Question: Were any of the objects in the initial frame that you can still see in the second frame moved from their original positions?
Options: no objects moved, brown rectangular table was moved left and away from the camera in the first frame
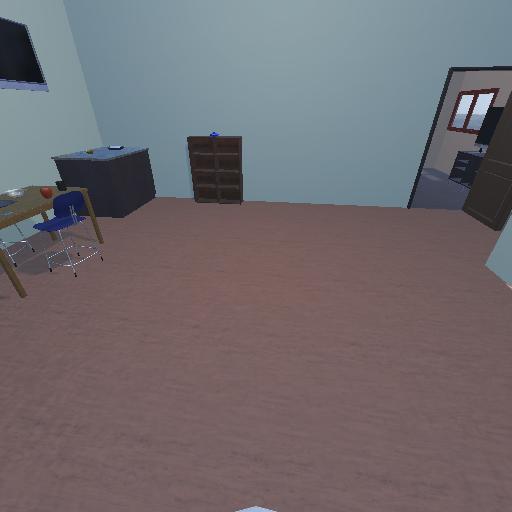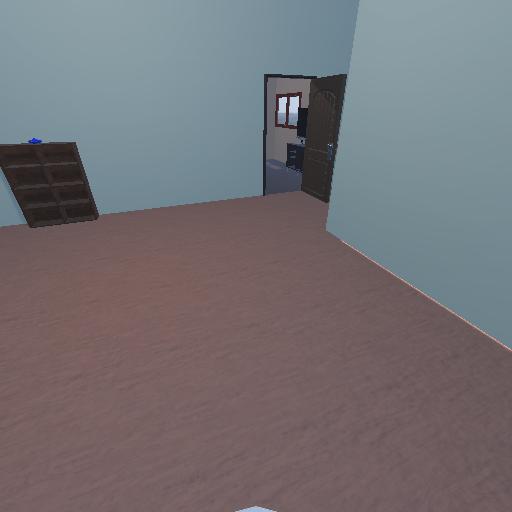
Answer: no objects moved